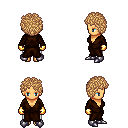
a pixel art fantasy rpg character, female body template, human, tanned skin, brown robe, white pants, light blonde curly afro hairstyle, gold gloves, metal boots, four views (front, back, left, right), 2x2 character sprite sheet, small pixel art, hard edges, no anti-aliasing